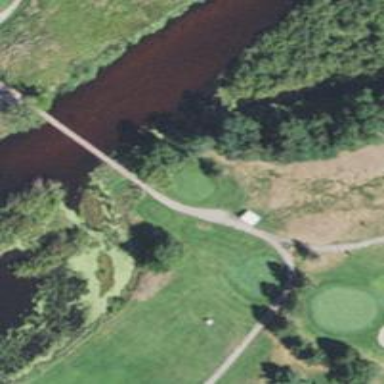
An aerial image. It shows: Path bridge on golf course.